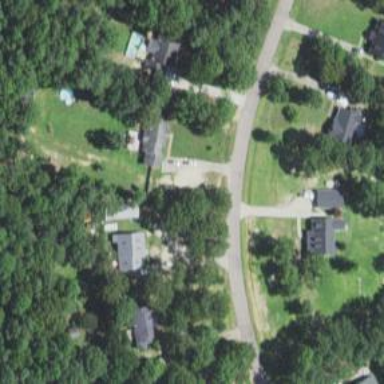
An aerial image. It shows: Residential road.